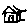
Label: house